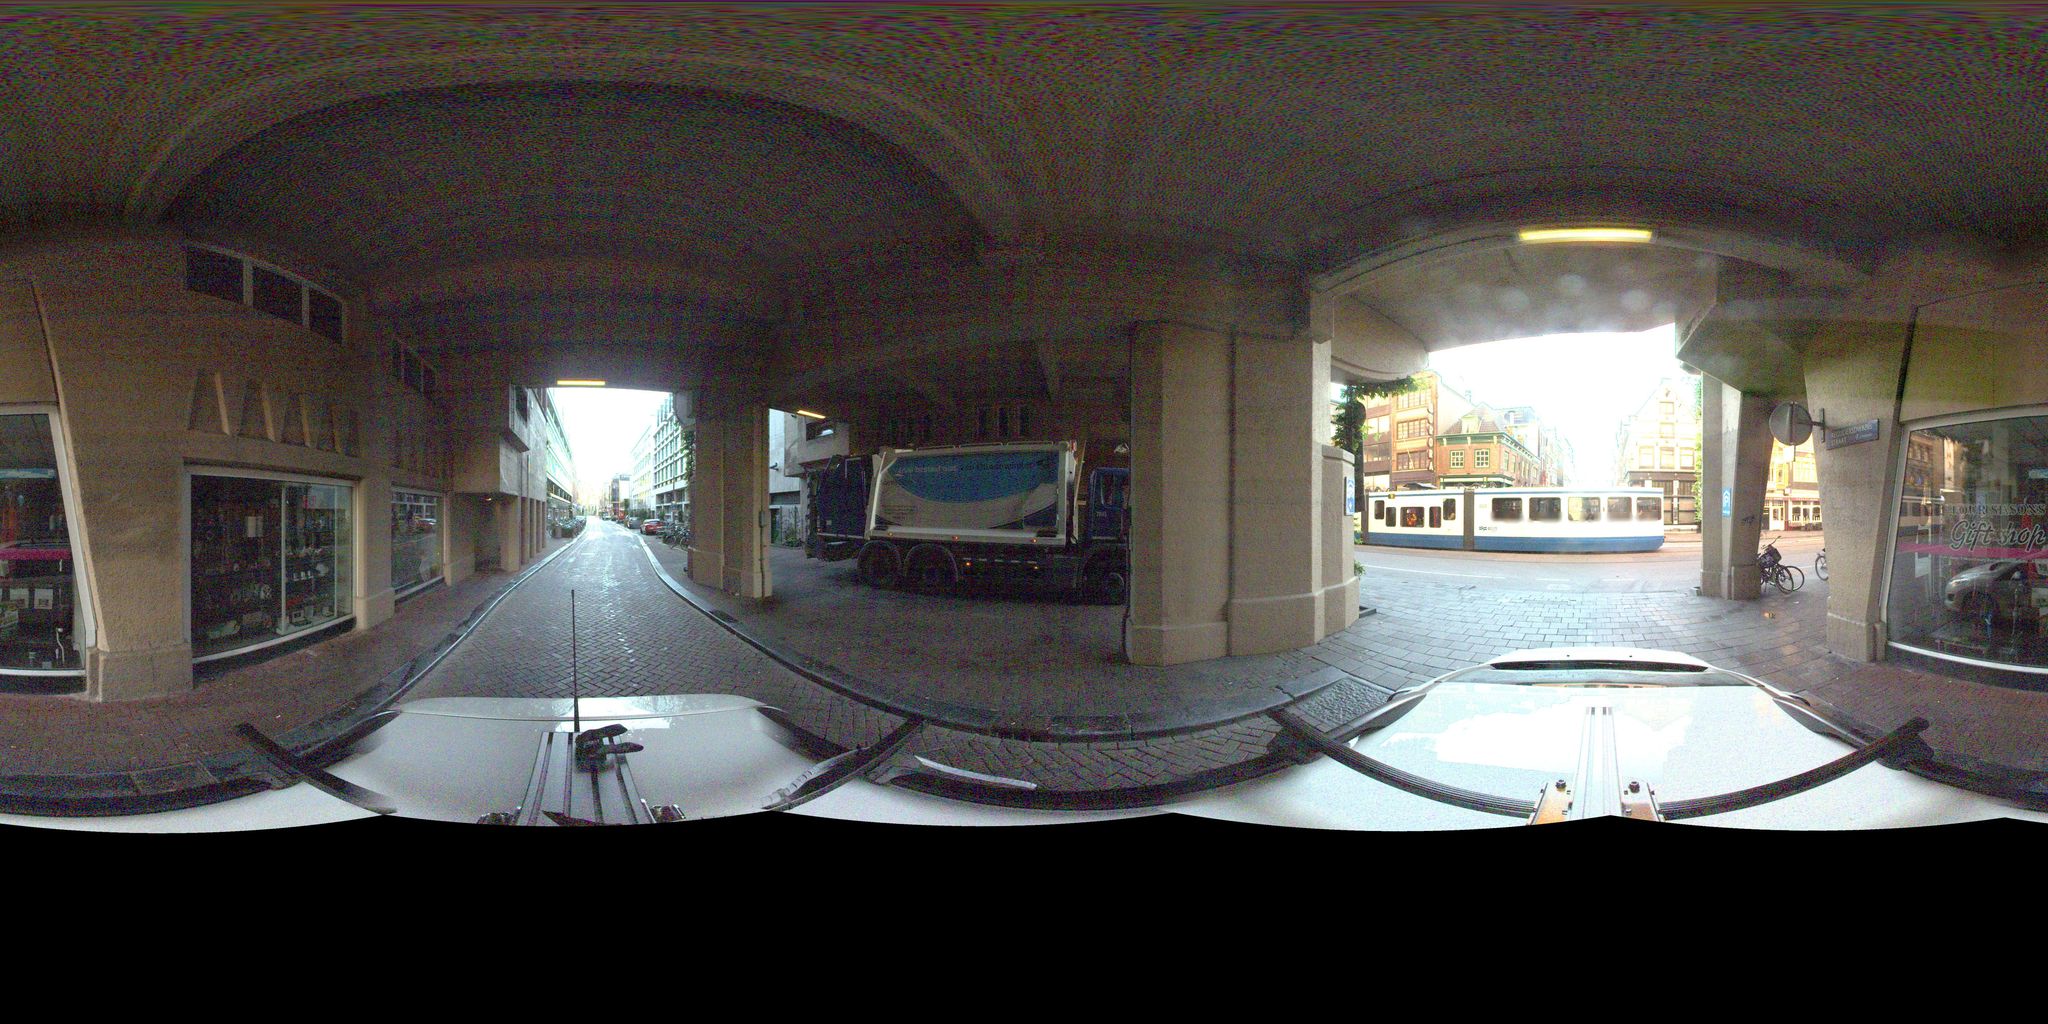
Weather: clear
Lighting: day
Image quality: slightly poor
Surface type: railway
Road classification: unclassified, residential, pedestrian
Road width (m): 3.5, 4.5
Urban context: urban centre
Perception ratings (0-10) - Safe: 2.79, Lively: 6.59, Beautiful: 5.13, Boring: 1.26, Depressing: 1.7, Wealthy: 0.69